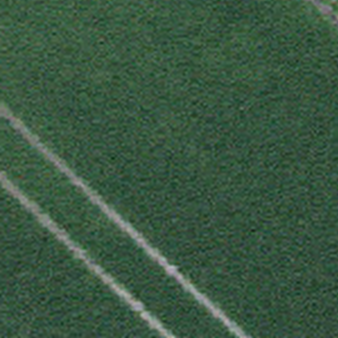
Label: other